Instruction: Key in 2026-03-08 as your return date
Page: home
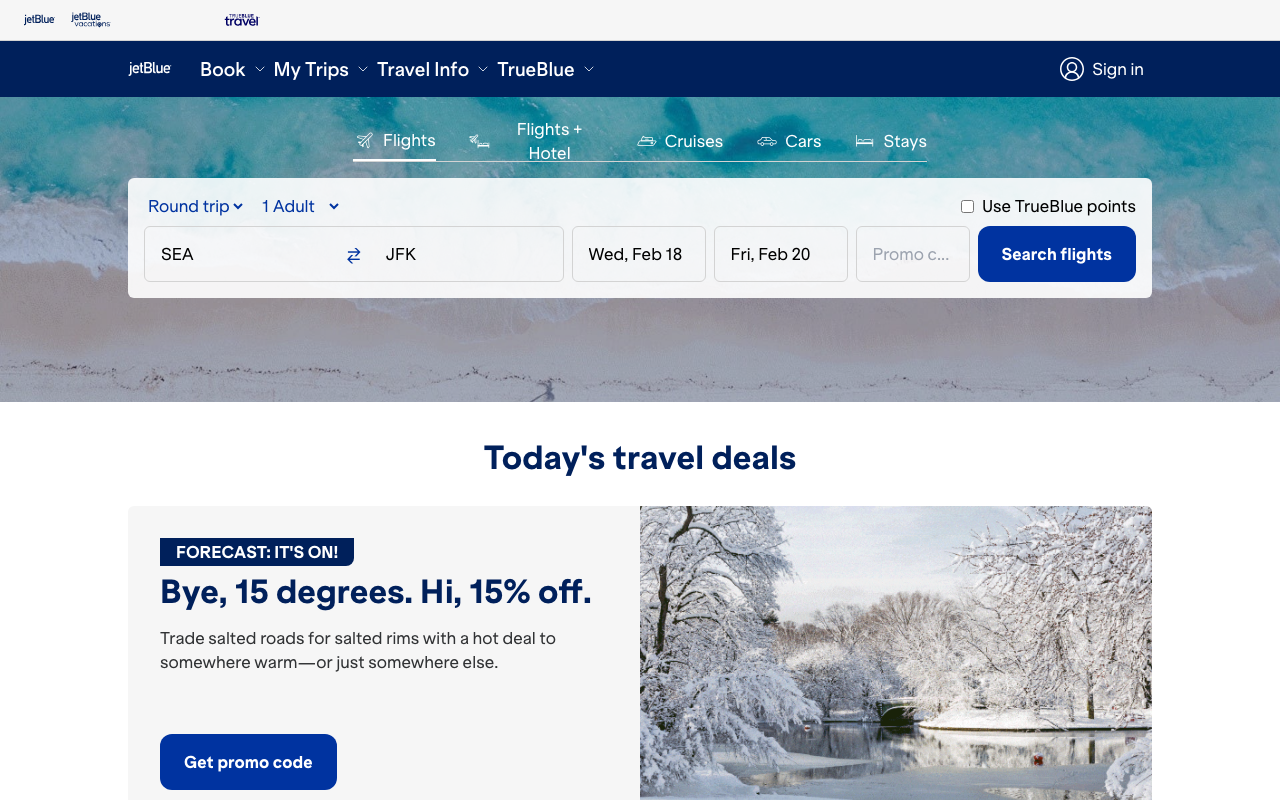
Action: type